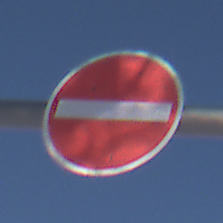
Verkehrszeichen: VerbotDerEinfahrt
Umgebung: Outdoor, Nature
Tageszeit: MorningAfternoon
Wetter: PartlyCloudy
Licht: Natural
Jahreszeit: Winter
Kontrast: HighContrast